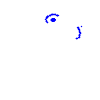
Particle: pion